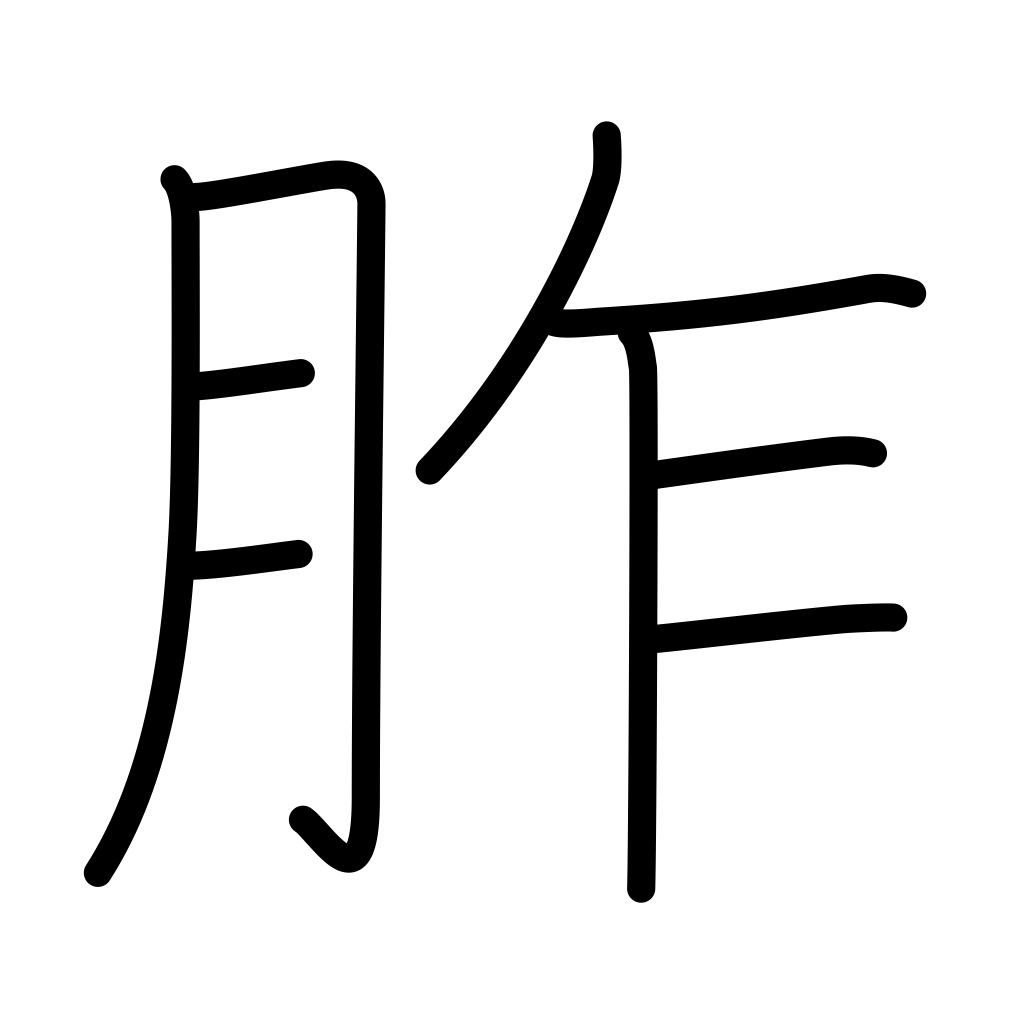
Meaning: offerings to gods